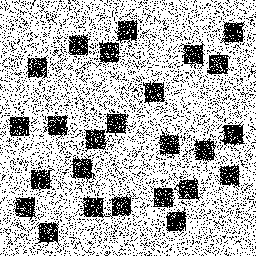
Squares: 25
Triangles: 0
Stars: 0
Total shapes: 25